Aerial crown-view tile of a tropical tree (Barro Colorado Island, Panama), acquired 20241216:
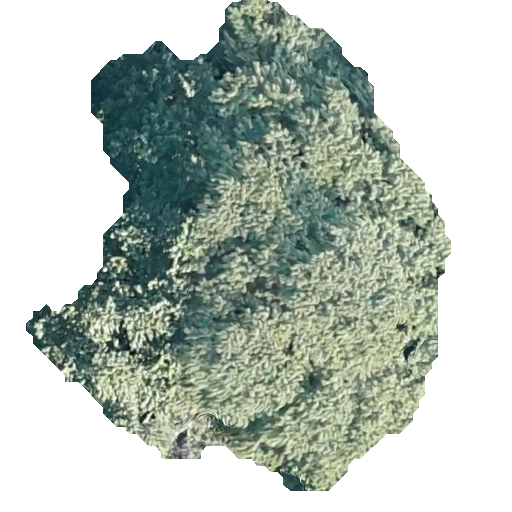
Species: Luehea seemannii
GBIF accepted scientific name: Luehea seemannii
Crown area: 194.249 m²